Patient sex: F
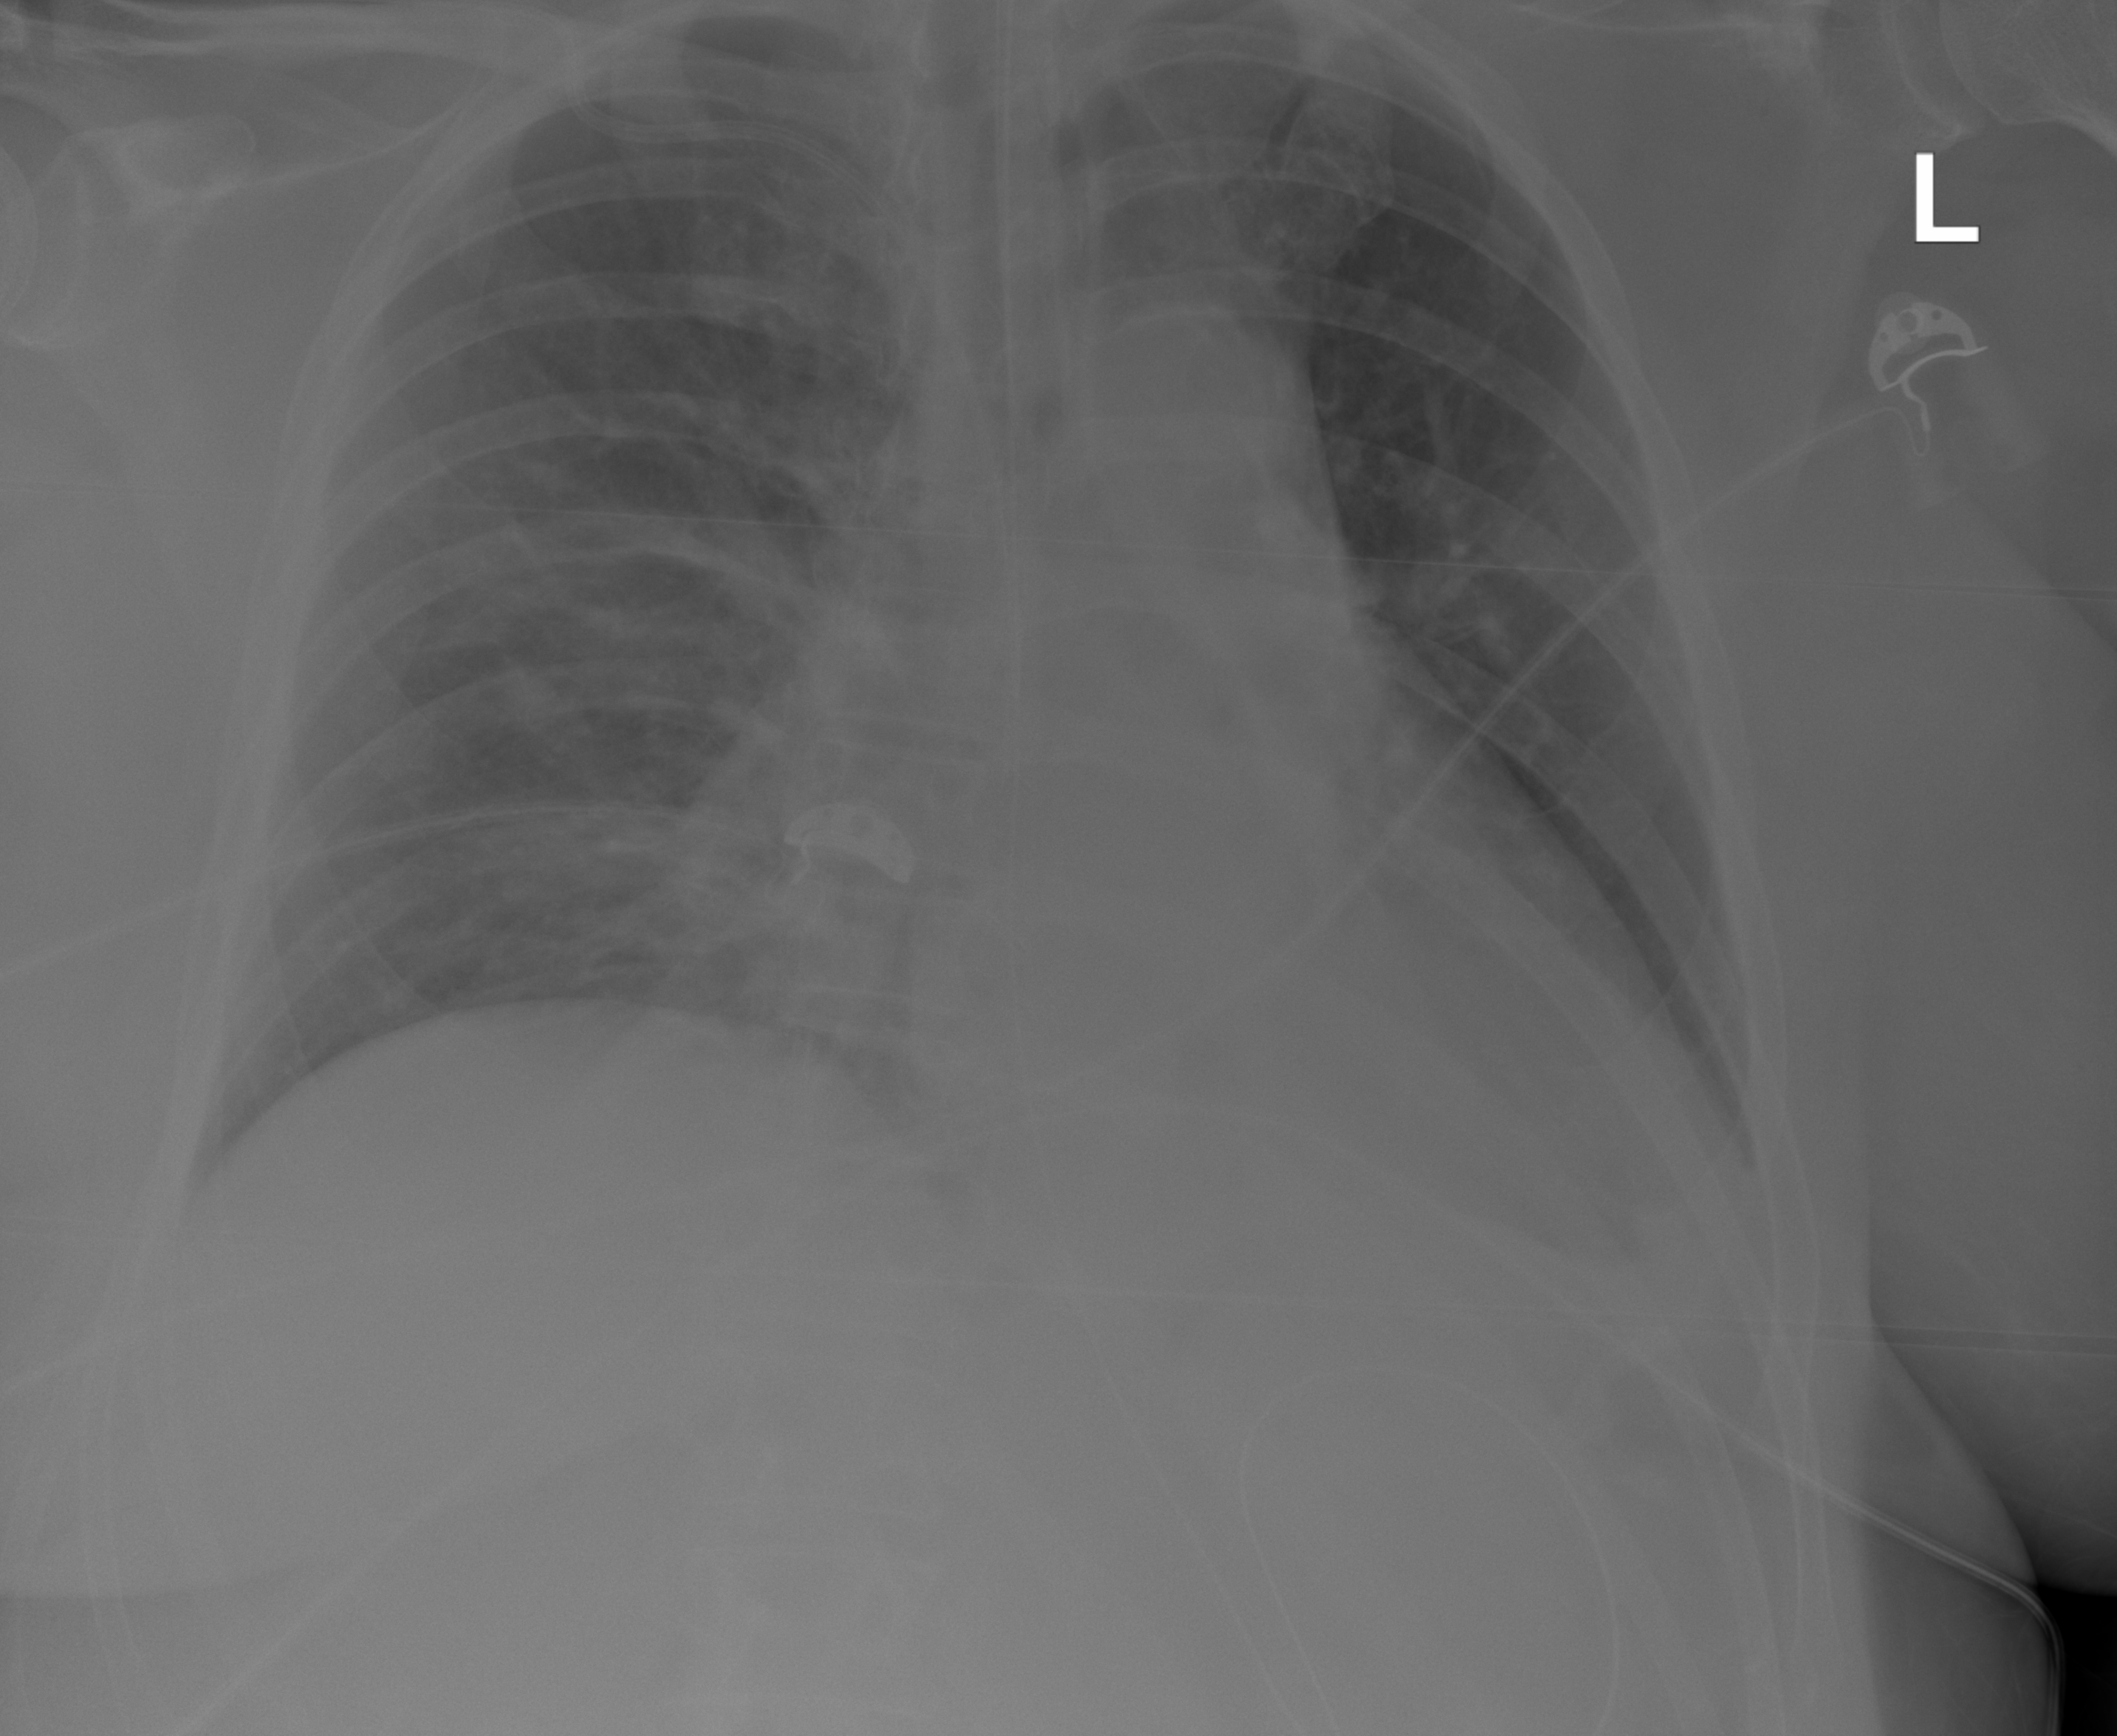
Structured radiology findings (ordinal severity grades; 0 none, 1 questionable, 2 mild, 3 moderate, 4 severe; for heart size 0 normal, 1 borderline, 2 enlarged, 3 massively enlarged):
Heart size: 1
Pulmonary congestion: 0
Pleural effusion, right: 0
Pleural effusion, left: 2
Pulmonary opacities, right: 0
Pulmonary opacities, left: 0
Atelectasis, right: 0
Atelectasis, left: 2